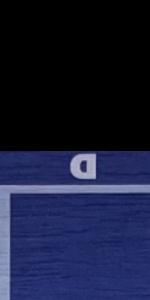
Label: Empty